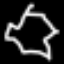
Label: octagon